Question: I exported a surf plot in eps format using the below code.
'''
s = figure(10);
surfc(double(smooth_img));
saveas(figure(10), 'surf.eps','epsc2');
'''

I'm not able to remove the blank white lines in the image (i.e. at y = 250 and x =100). Does anybody have any solution?
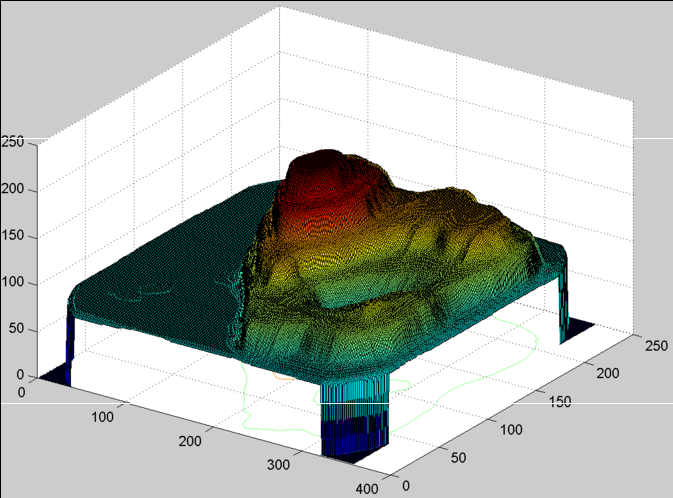
Answer: It can have tons of reasons. Here are some suggestions for trouble shooting:
1) Use <URL> instead of 'saveas'. There is no difference for vector-graphics, assuming you actually set the renderer to 'painters'.
'''
set(gcf,'Renderer','painters')
print(gcf,'surf.eps','-depsc2')
'''
2) What about other formats? Have you tried using 'svg' and 'eps'? Does the error remain?